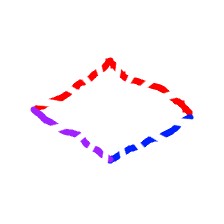
Shape: rhombus